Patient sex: M
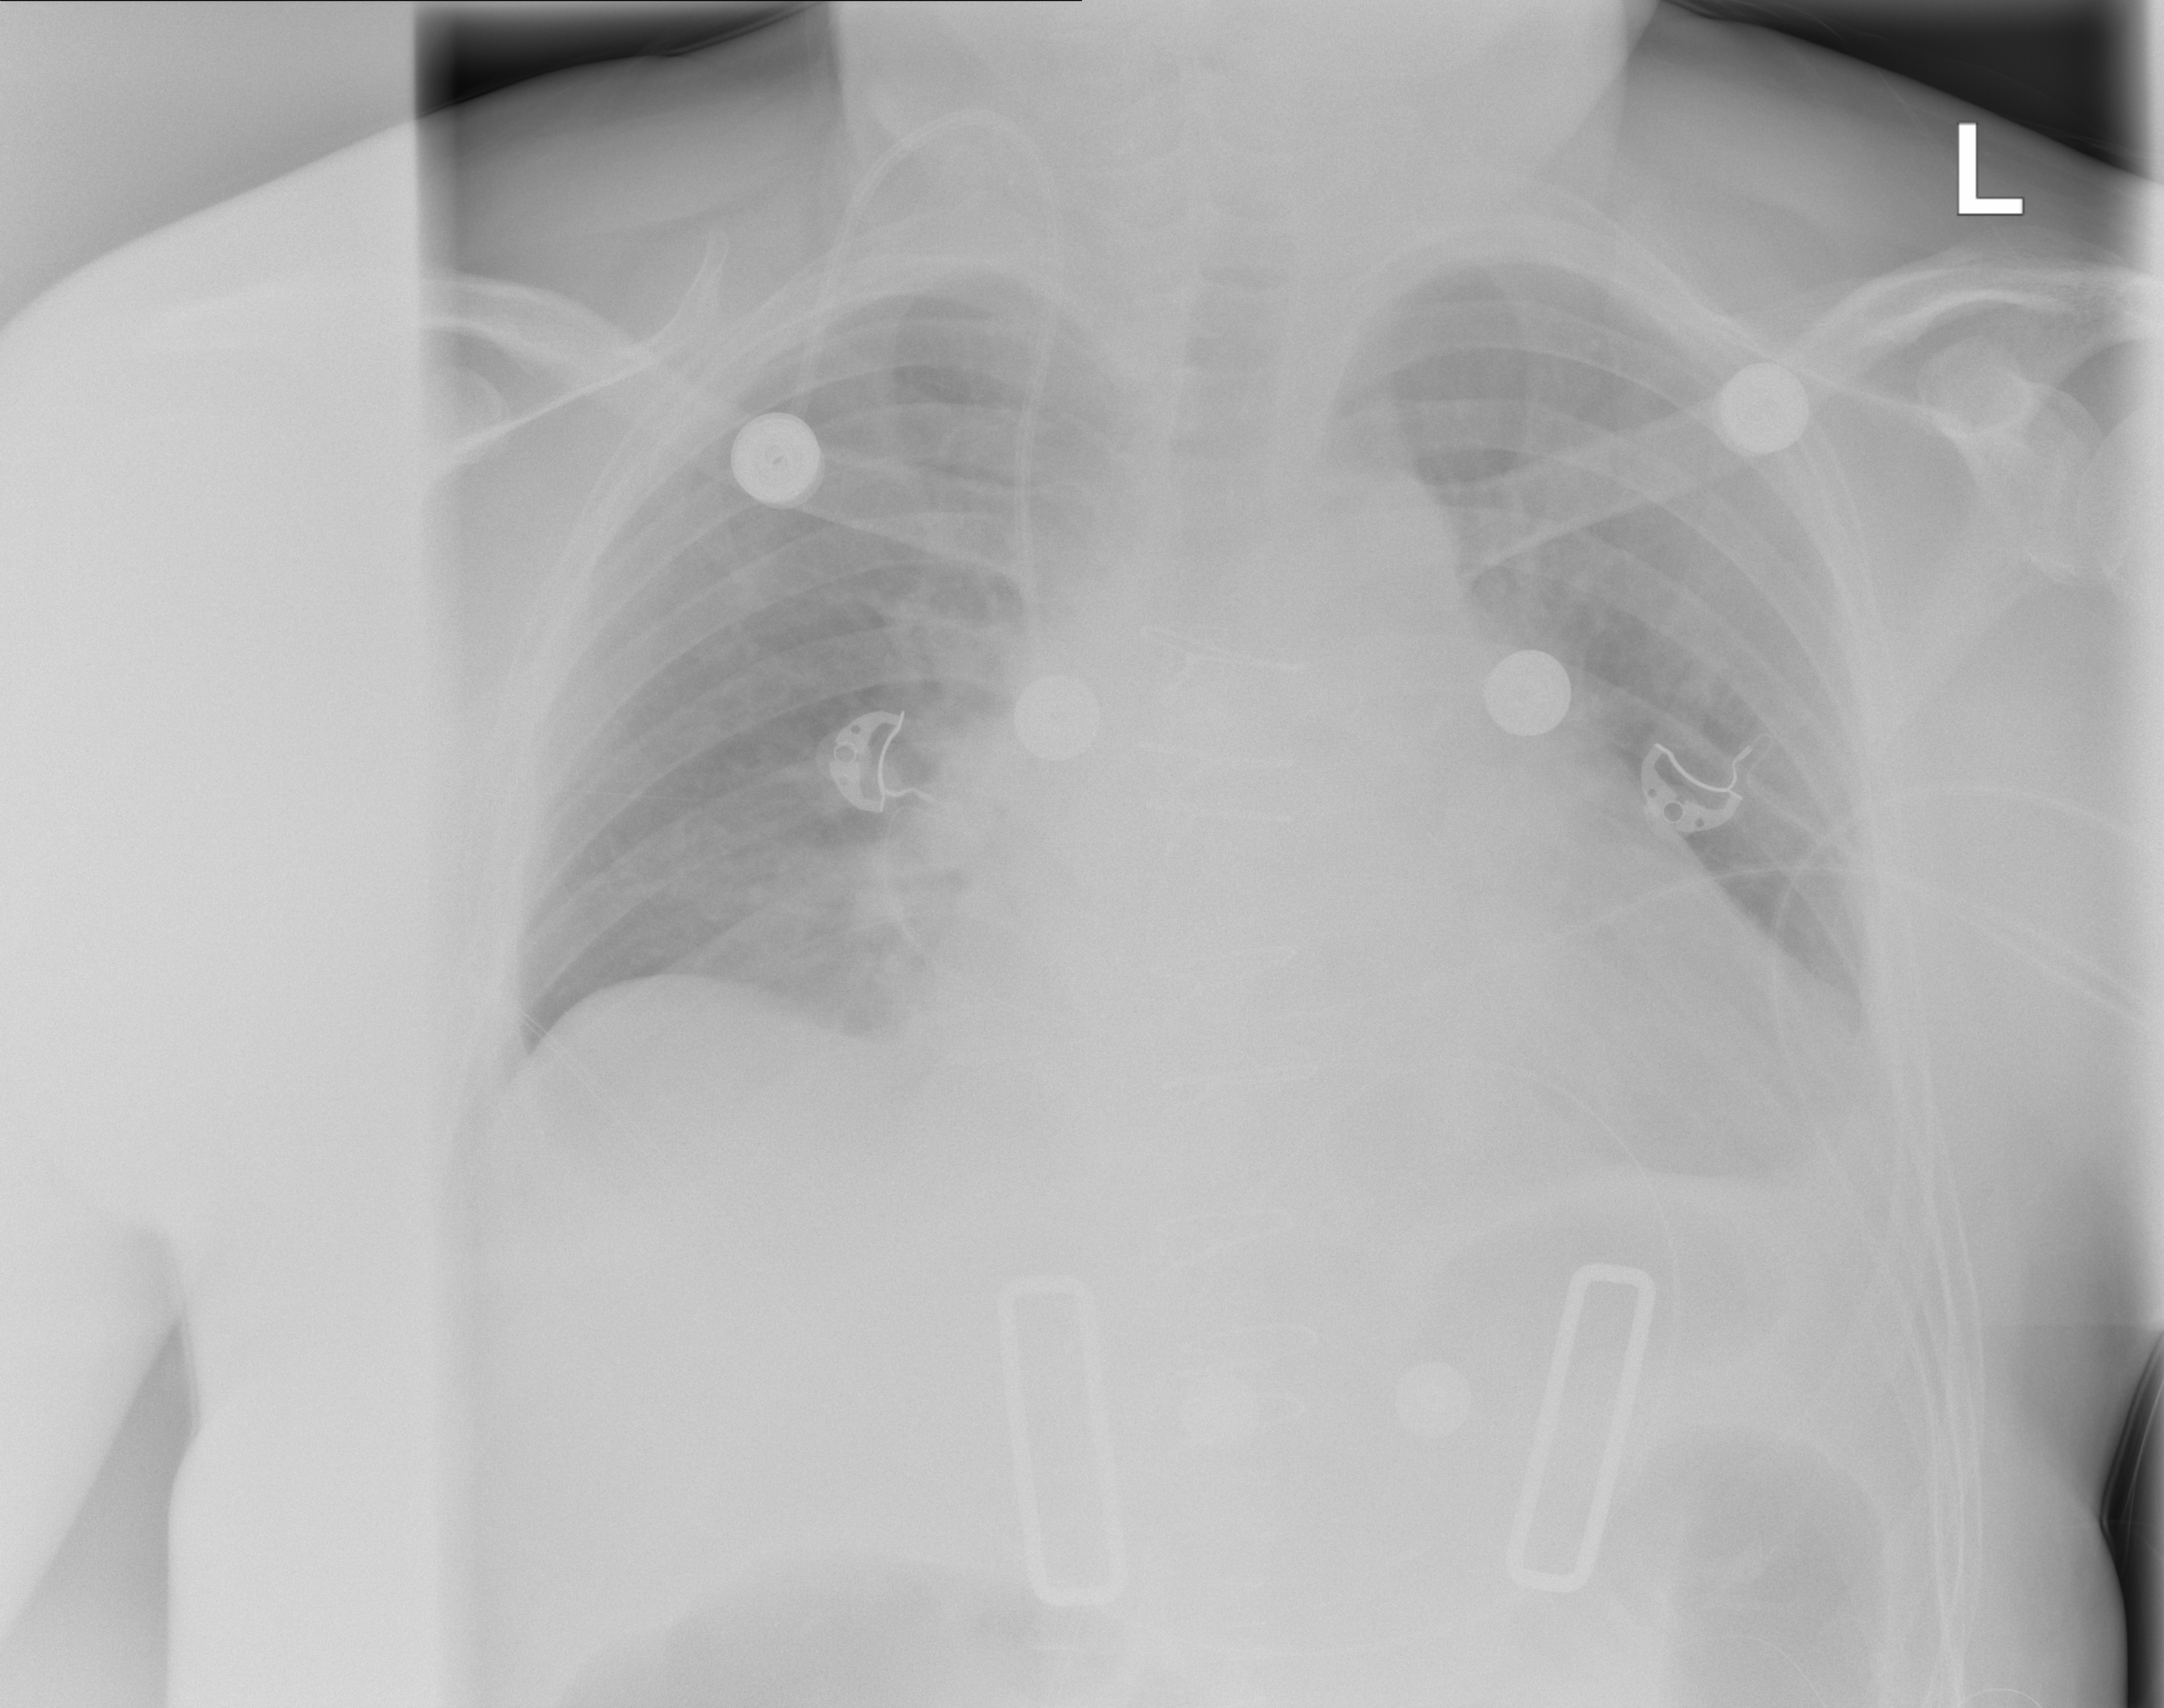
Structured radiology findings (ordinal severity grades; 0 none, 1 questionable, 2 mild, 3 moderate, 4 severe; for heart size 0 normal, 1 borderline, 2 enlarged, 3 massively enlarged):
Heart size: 2
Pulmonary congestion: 2
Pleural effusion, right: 0
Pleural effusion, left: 1
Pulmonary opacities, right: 0
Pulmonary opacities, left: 0
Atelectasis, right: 2
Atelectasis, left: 2